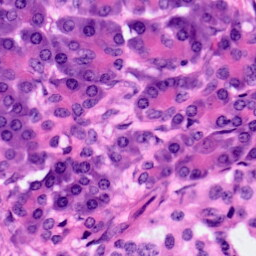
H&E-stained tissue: Pancreatic